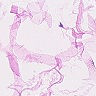
Metastatic tissue present: no